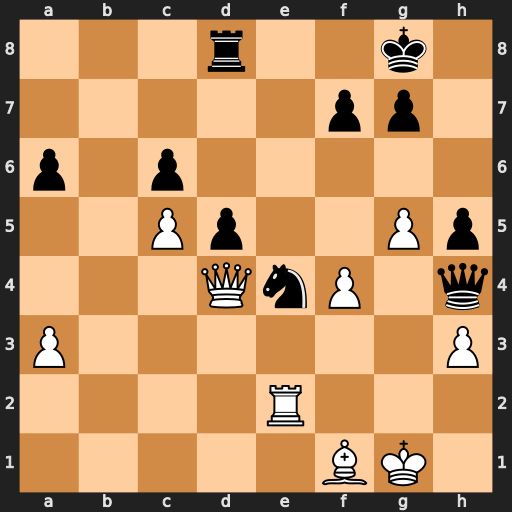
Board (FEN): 3r2k1/5pp1/p1p5/2Pp2Pp/3QnP1q/P6P/4R3/5BK1
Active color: w
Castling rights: -
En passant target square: -
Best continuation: Rxe4 Qg3+ Kh1 dxe4 Qxd8+